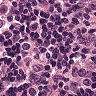
Metastatic tissue present: yes